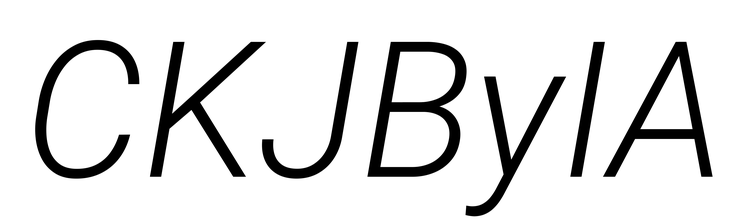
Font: Roboto-Italic_Light_Italic